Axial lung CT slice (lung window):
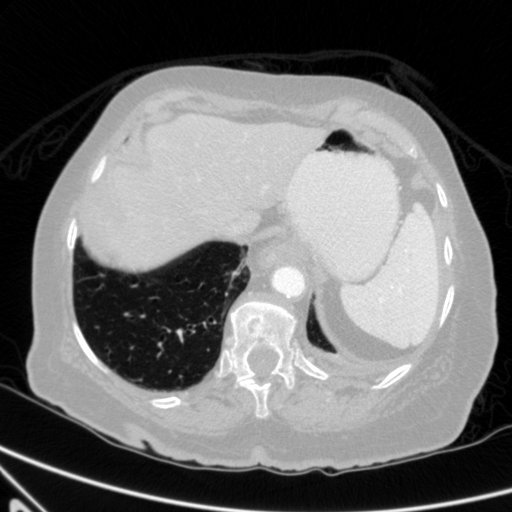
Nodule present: no